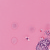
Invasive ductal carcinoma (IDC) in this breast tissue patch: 1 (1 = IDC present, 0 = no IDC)